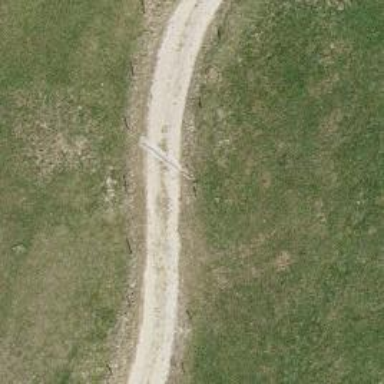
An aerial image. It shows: Dirt track with grade 4 track type.